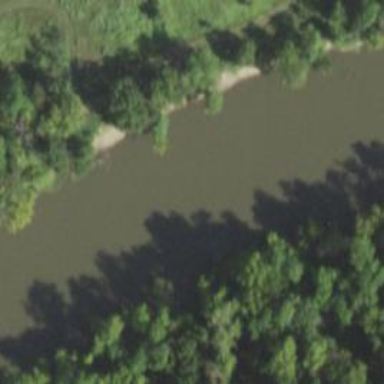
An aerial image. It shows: Beautiful river scene.